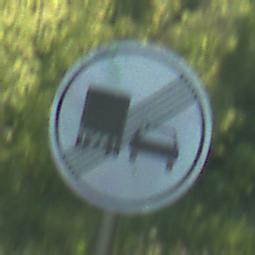
Verkehrszeichen: EndeUeberholverbotKraftfahrzeuge
Umgebung: Outdoor, Nature
Tageszeit: MorningAfternoon
Wetter: Clear
Licht: Natural
Jahreszeit: NotSpecified
Kontrast: HighContrast